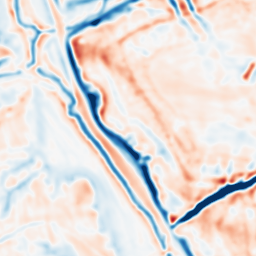
Category: multiscale
Decomposition family: dog_multiscale
Decomposition parameters: sigma_ratio: 1.4
n_scales: 3
base_sigma: 2
Upsampling method: bilinear
Upsampling parameters: scale: 8
Upsampling scale: 8